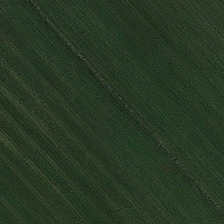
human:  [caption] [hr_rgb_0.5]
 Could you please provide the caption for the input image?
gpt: it is a piece of green meadow .

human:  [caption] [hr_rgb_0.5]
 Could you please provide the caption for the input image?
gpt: it is a piece of green meadow .

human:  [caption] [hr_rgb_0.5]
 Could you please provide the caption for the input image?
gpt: it is a piece of green meadow .

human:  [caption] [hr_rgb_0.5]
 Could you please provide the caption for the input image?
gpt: it is a piece of green meadow .

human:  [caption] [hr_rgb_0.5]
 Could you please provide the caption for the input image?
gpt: it is a piece of green meadow .